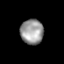
Tissue: prostate
Cell type: Epithelial cells
Senescence score: 0.2675
Nuclear area (px): 562
Mean DAPI intensity: 153.628